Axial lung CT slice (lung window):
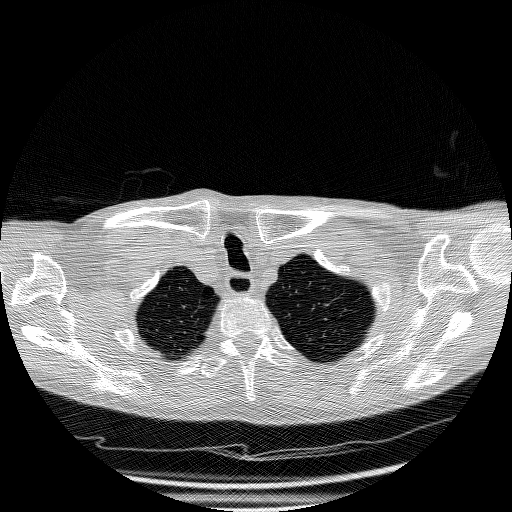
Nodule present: no